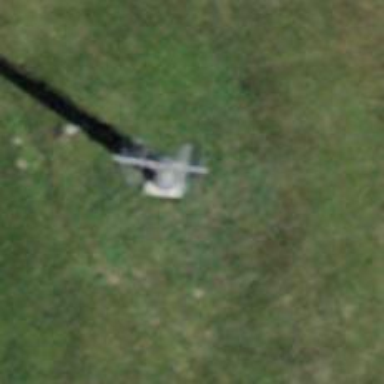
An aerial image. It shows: Pylon for aerialway.